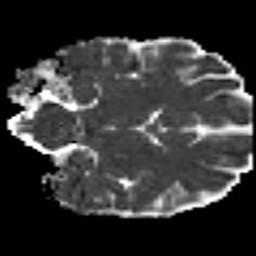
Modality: MD
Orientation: coronal
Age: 24
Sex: female
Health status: healthy
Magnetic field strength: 3 T
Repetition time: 8.4 s
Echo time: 0.0926 s